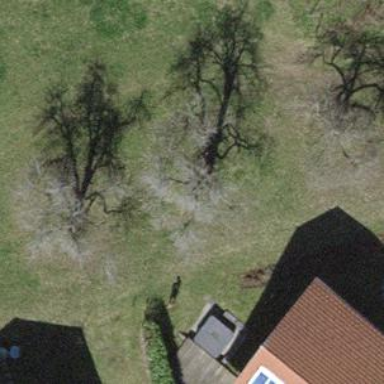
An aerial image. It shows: Urban area featuring tree as natural element.